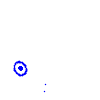
Particle: electron